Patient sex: F
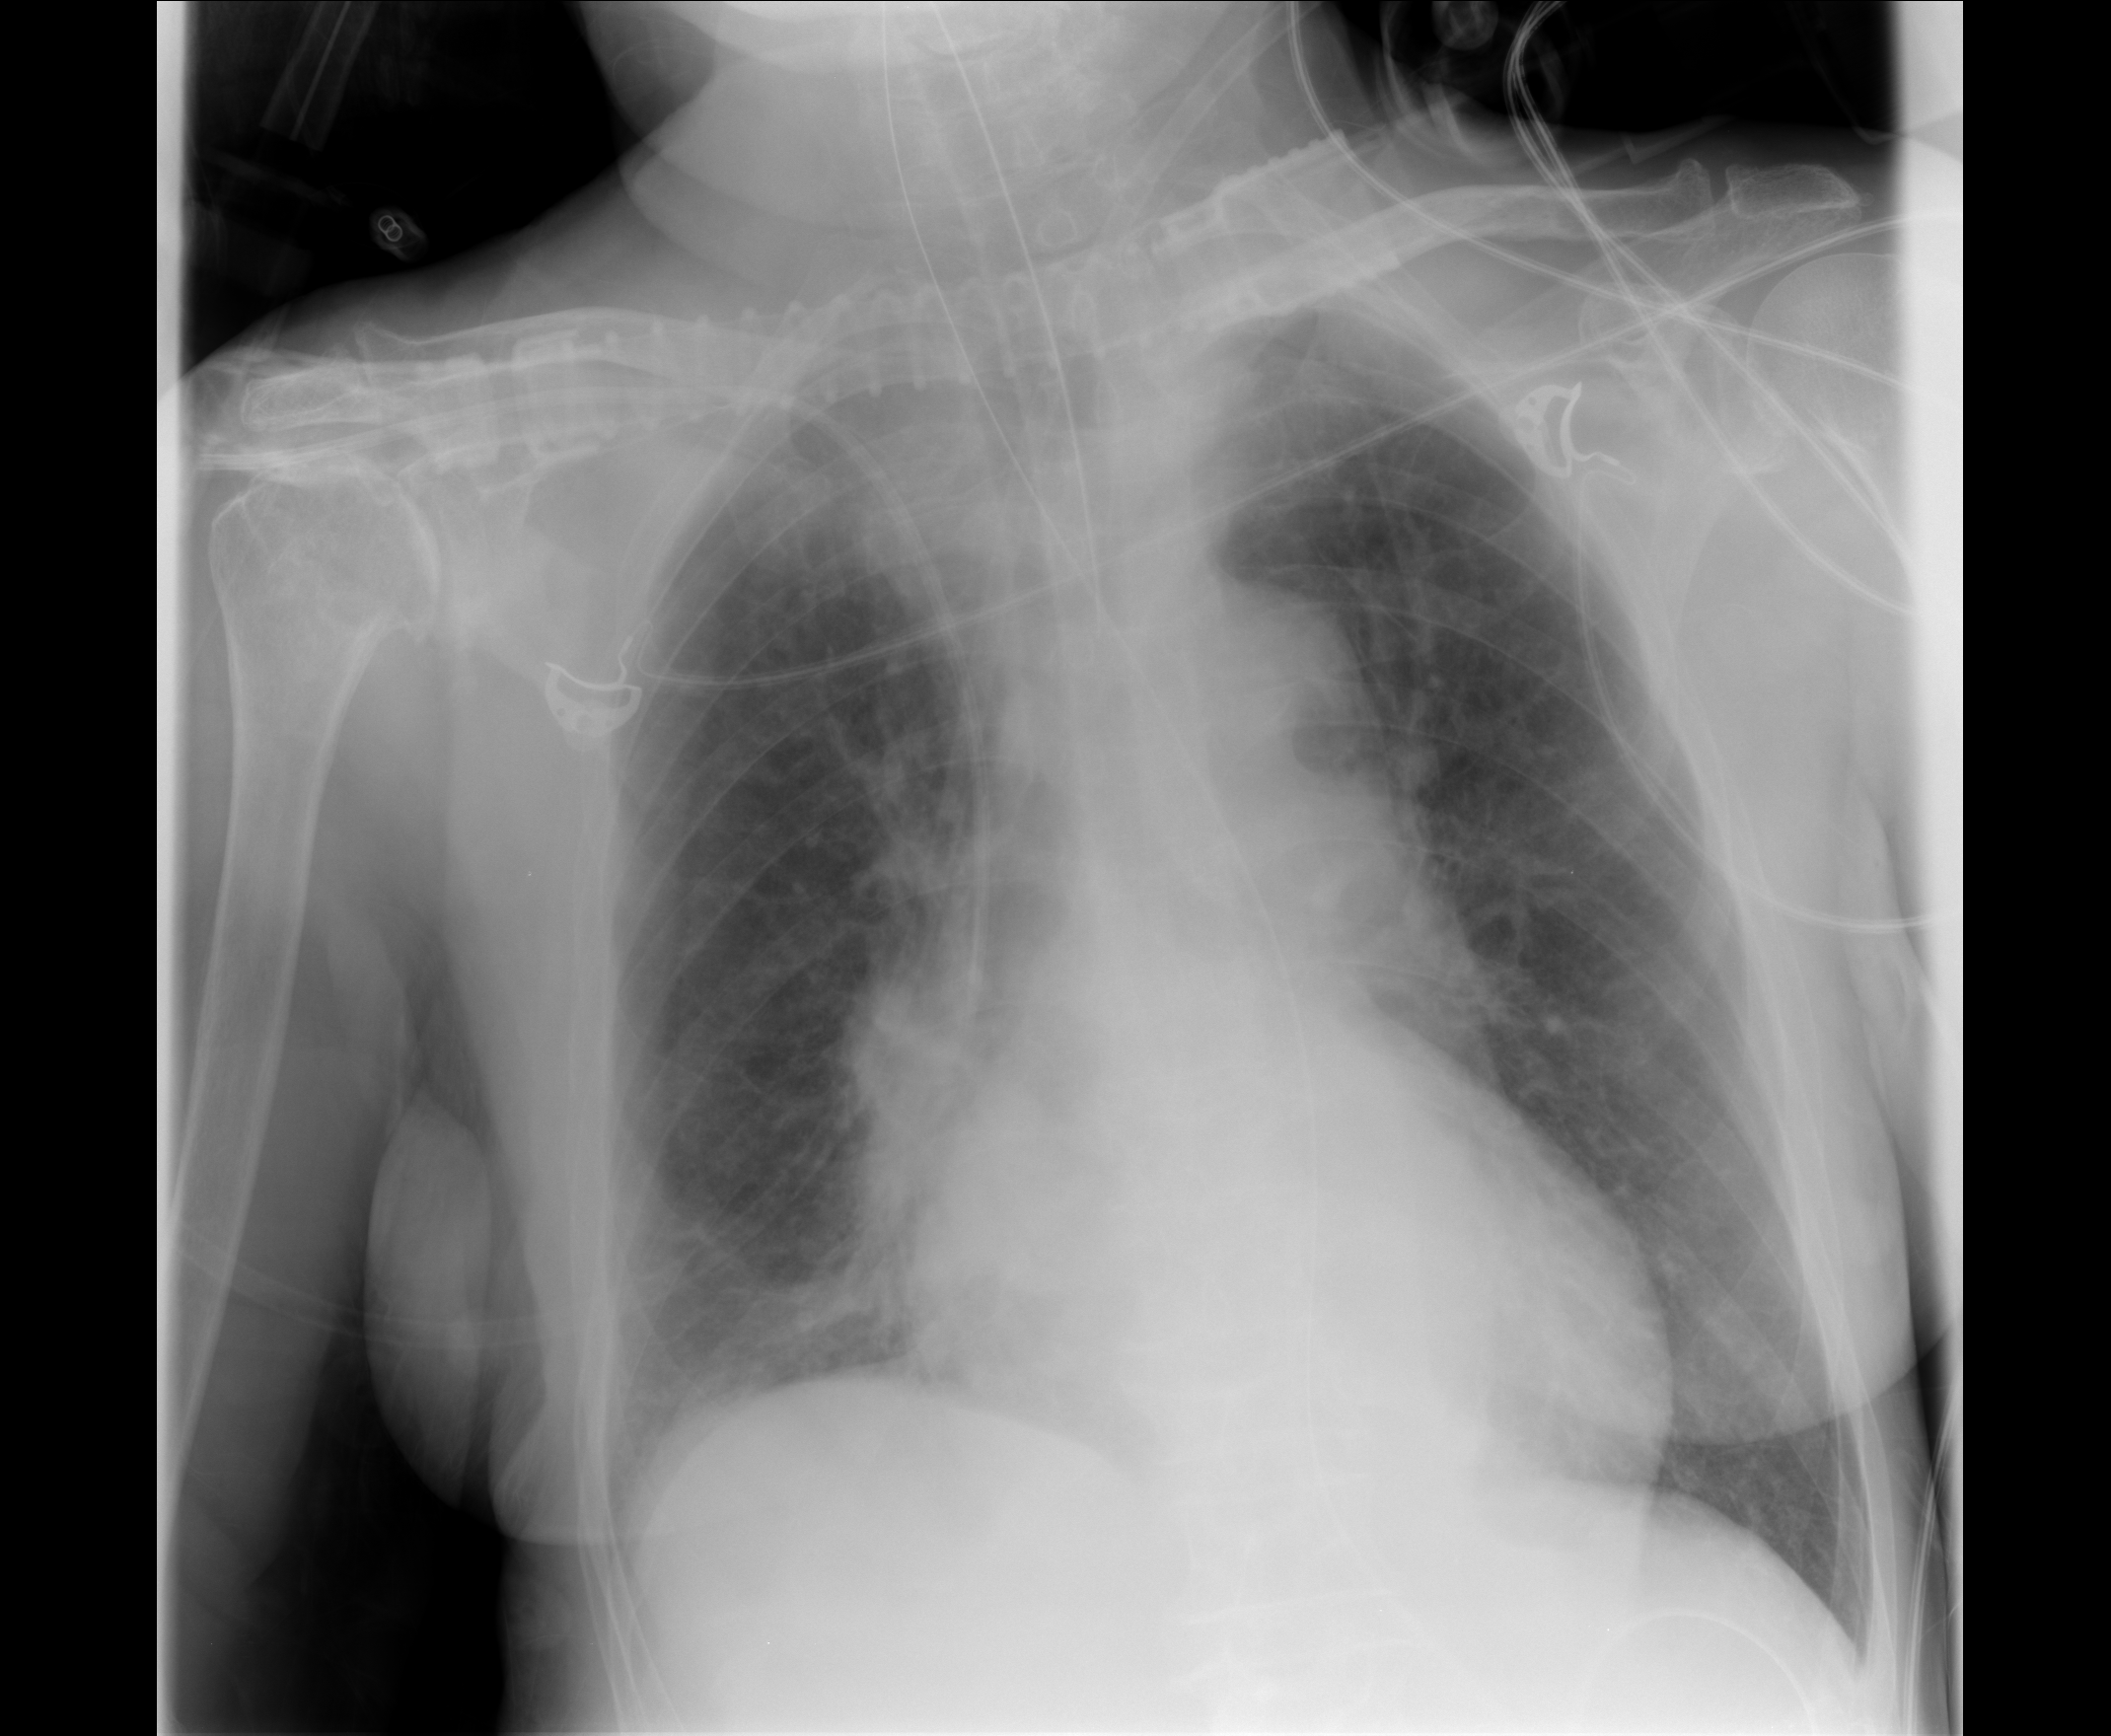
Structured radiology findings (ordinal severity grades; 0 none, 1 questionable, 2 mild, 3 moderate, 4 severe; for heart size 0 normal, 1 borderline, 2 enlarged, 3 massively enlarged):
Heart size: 0
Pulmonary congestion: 0
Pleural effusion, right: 0
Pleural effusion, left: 0
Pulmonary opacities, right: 2
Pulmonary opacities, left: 0
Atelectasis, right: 2
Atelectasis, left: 1